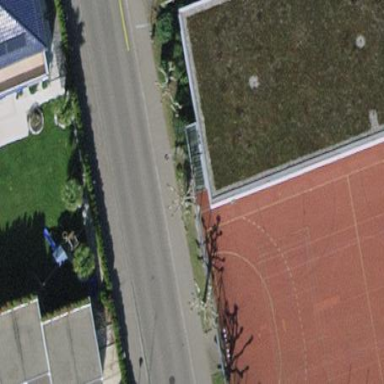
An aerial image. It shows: Sports center building.